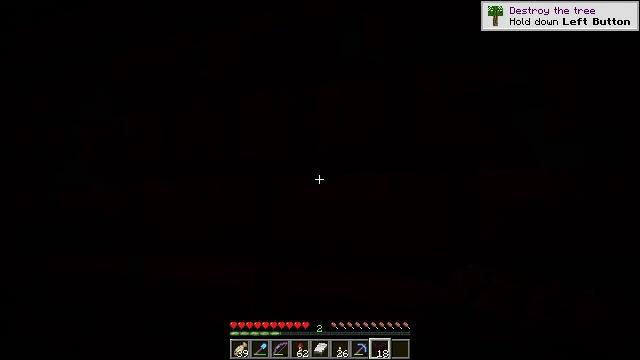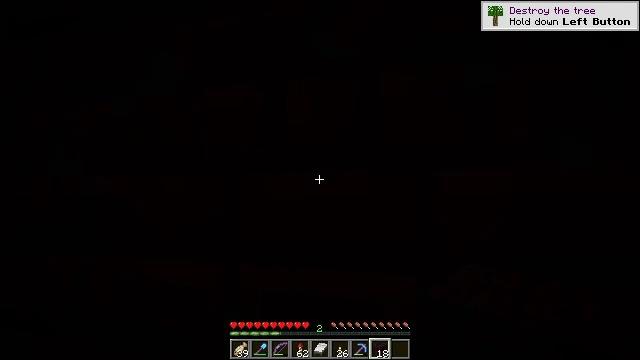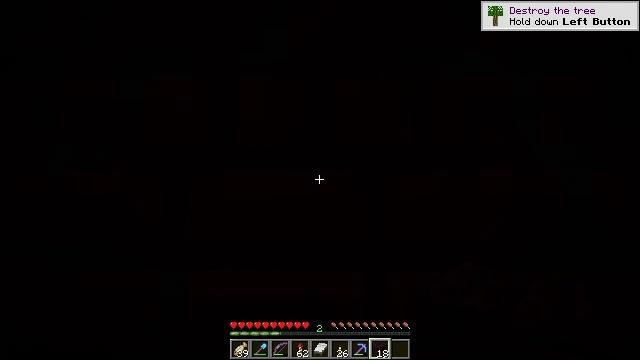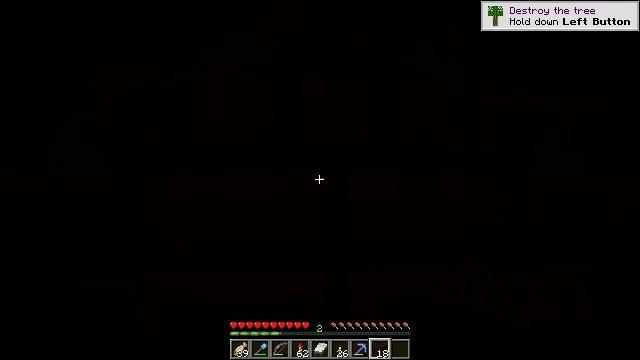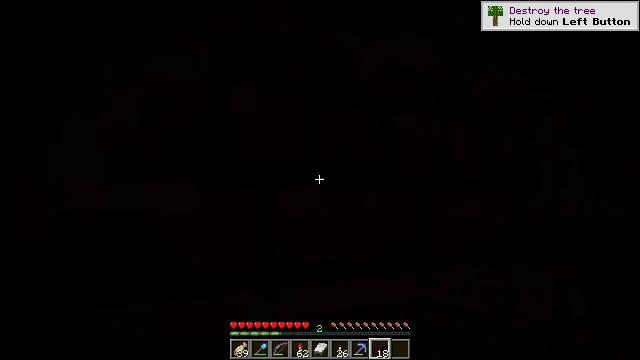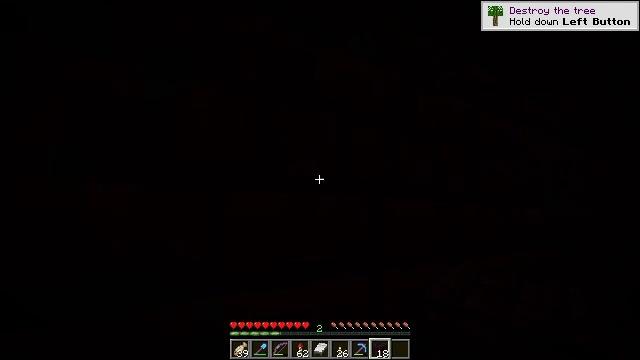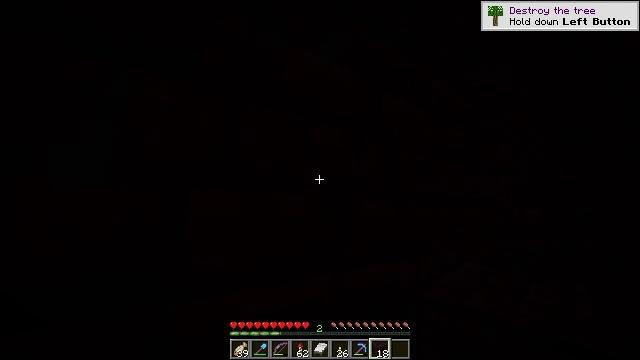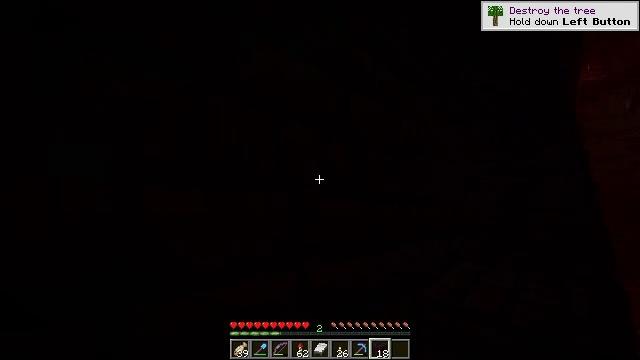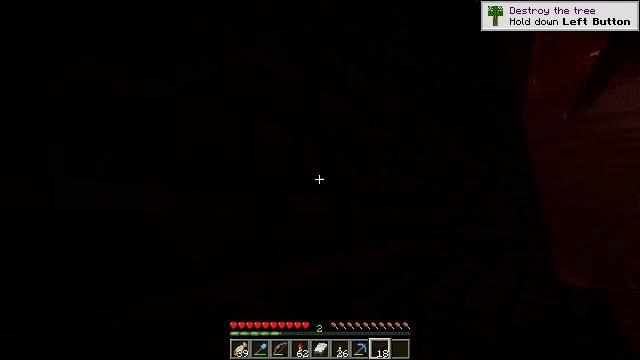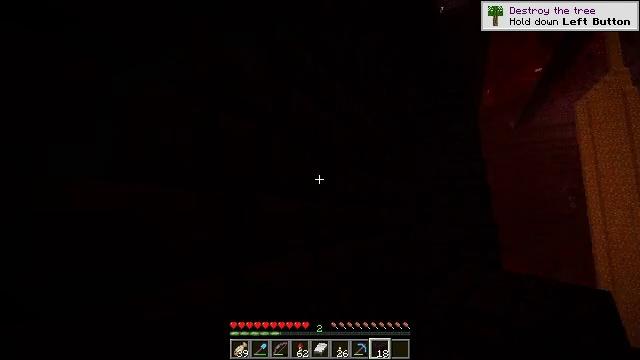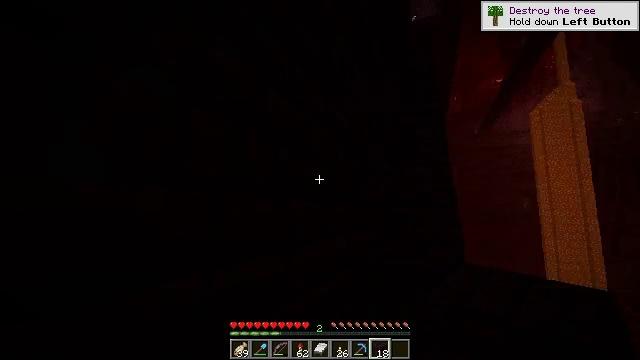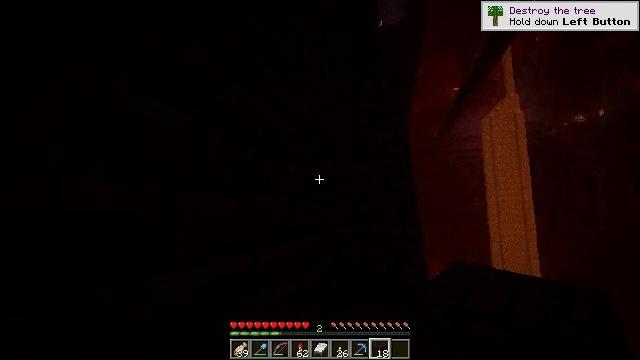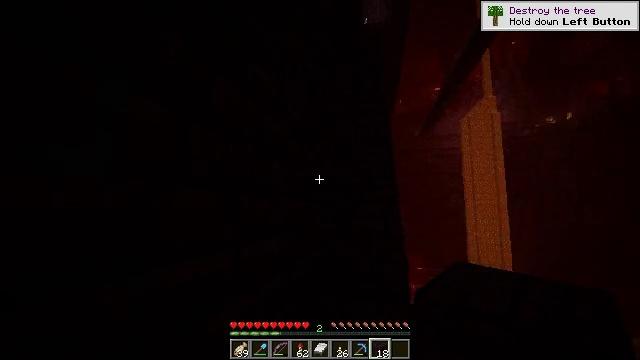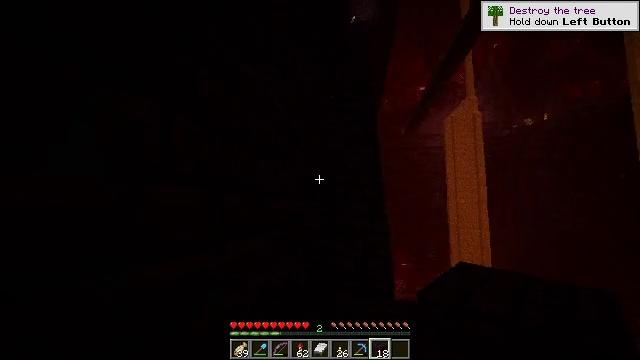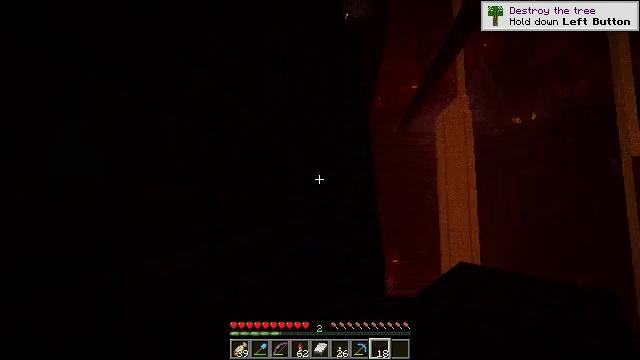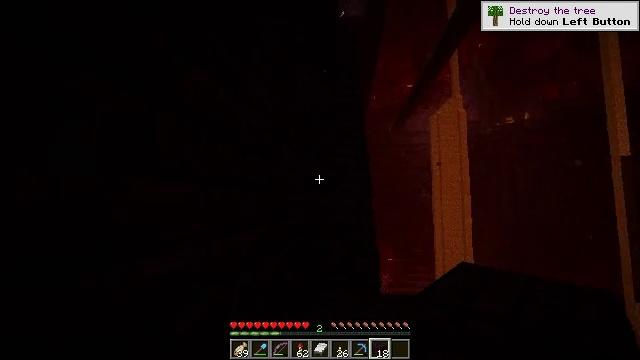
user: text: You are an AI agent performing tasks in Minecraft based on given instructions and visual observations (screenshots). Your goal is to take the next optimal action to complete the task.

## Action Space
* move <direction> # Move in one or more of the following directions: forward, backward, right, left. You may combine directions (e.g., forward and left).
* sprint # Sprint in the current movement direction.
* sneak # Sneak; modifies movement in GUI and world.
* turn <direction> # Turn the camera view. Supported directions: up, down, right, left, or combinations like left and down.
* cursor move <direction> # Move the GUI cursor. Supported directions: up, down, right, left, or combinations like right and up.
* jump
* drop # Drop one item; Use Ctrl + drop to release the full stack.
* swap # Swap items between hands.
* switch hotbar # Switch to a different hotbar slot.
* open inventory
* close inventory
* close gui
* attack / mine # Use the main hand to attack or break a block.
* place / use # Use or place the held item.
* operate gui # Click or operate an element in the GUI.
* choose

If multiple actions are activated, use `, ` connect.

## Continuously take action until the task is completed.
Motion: motion action
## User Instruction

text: Craft a nether brick slab from nether bricks.
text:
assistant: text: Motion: turn right
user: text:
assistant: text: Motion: turn right
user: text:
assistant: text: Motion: turn right
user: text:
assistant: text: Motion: turn right and up
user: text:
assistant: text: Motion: turn right
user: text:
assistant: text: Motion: turn right
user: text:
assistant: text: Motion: turn right
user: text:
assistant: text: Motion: turn right
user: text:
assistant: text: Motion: turn right
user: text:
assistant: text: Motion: turn right
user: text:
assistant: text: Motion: turn right
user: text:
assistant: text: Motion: turn right
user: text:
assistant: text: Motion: turn right
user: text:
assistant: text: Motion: turn right
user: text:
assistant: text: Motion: turn right
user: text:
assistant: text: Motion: no_op
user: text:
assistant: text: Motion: no_op
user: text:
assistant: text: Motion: no_op
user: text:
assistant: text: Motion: no_op
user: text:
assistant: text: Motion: no_op
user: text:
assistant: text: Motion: turn down
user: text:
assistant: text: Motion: no_op
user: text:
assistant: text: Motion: no_op
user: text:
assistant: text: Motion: turn down
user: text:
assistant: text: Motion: turn down
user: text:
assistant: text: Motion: turn down
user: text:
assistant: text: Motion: turn down
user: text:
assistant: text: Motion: turn down
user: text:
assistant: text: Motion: turn down
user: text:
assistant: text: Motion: turn down